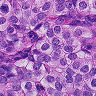
Metastatic tissue present: yes